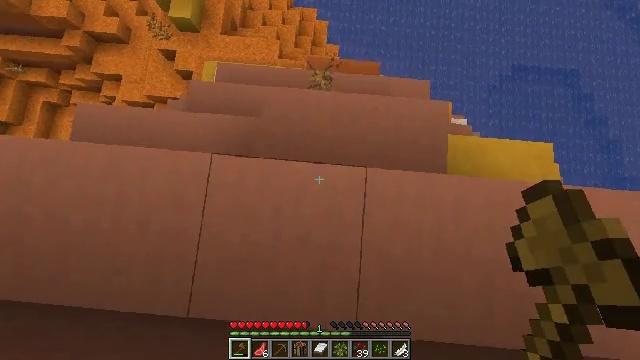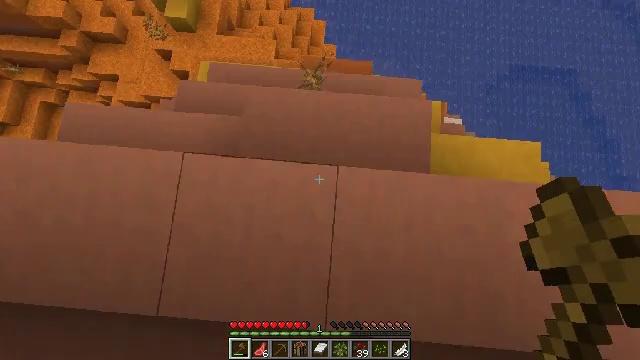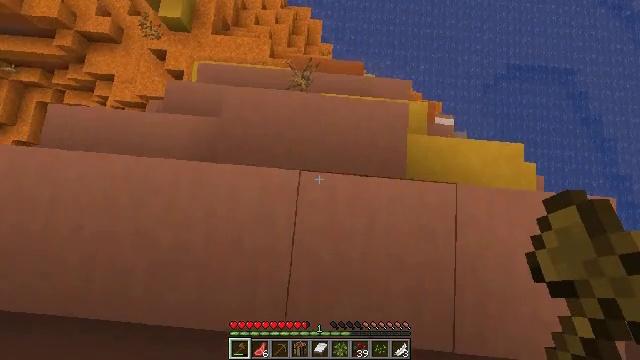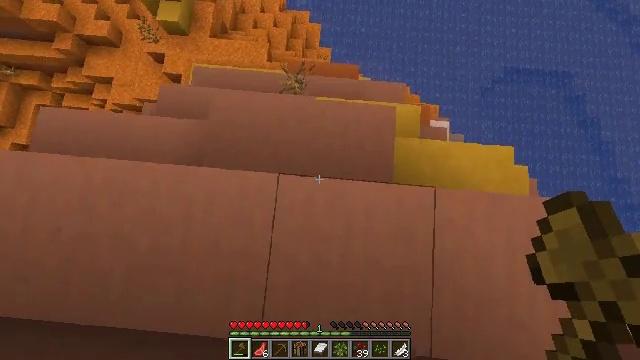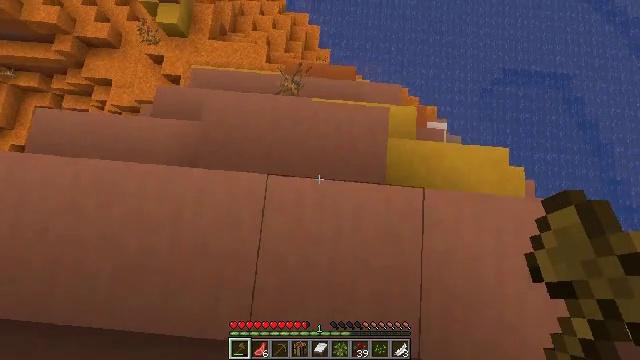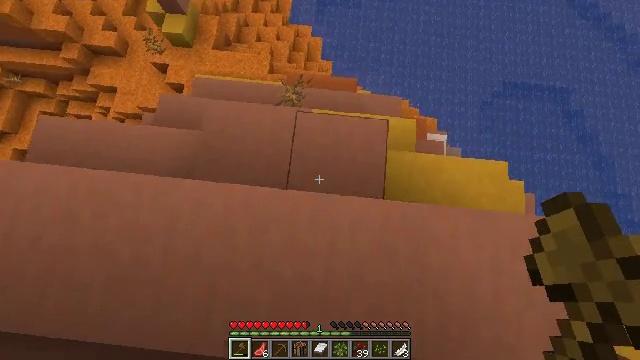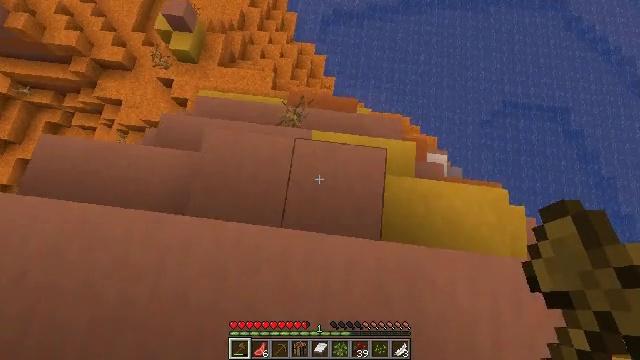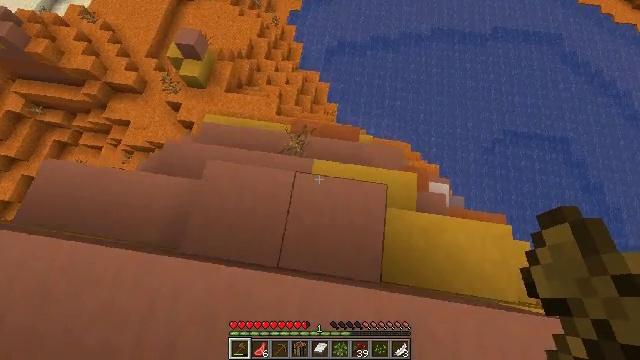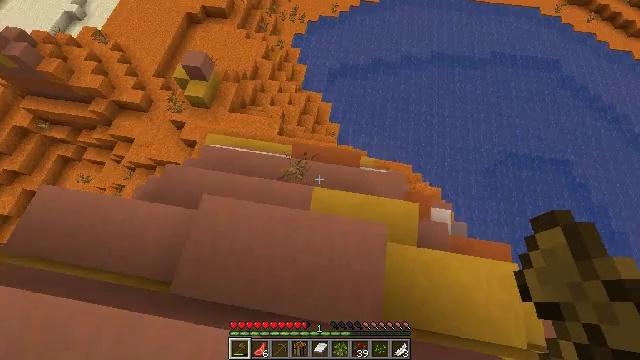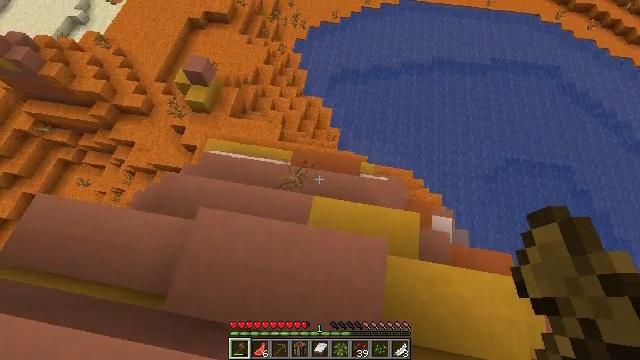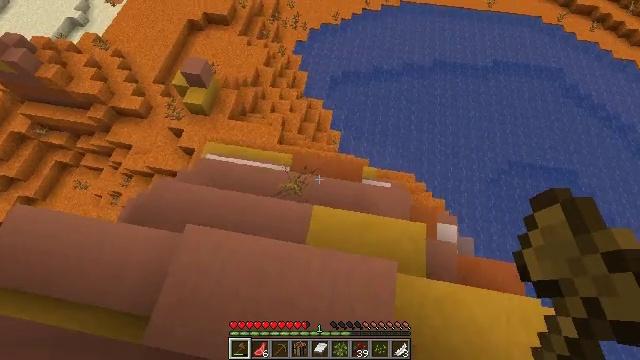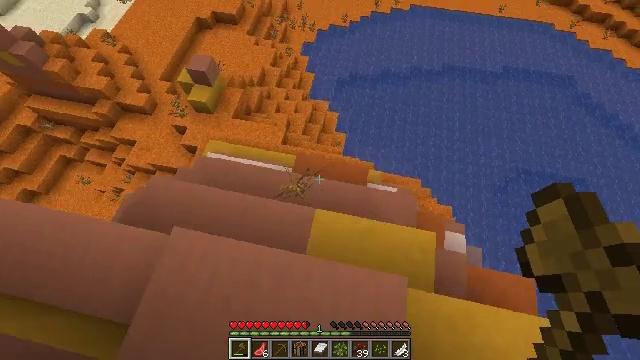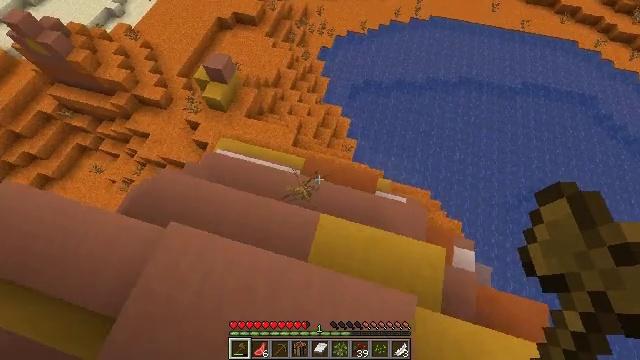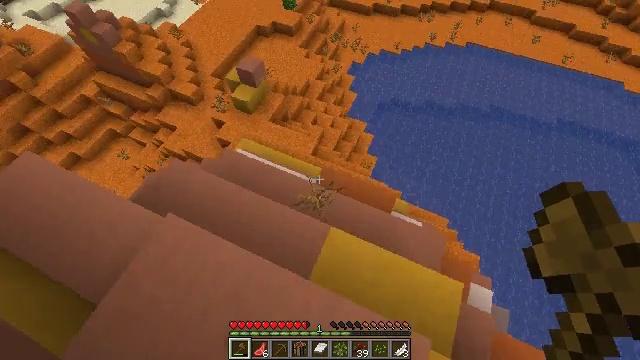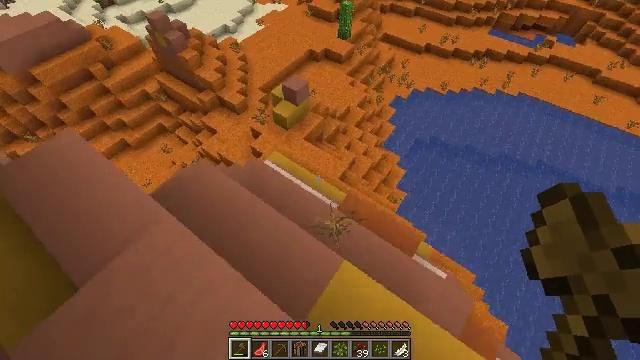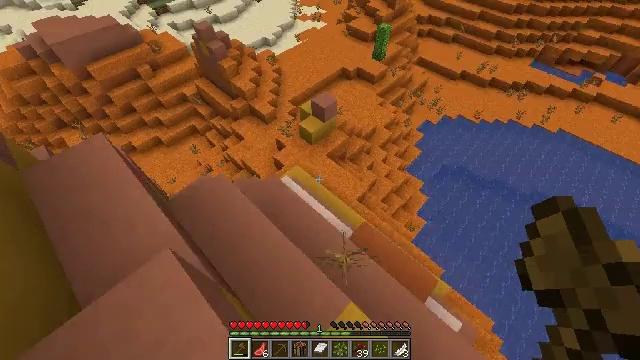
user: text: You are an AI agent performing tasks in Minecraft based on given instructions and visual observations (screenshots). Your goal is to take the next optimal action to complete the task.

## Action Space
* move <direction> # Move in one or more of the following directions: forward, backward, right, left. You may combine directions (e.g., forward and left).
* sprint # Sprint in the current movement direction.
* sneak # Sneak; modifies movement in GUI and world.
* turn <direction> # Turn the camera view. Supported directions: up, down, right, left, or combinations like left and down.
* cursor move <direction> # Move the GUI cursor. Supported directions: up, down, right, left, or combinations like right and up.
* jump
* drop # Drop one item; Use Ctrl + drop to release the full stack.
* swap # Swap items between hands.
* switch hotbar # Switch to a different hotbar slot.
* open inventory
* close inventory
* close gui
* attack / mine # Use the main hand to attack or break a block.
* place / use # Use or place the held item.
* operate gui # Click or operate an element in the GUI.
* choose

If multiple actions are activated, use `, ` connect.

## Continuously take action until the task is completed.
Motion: motion action
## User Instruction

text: Mine red sand from the ground.
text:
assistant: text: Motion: move right
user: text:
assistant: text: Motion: move right
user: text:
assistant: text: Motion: no_op
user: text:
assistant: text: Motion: no_op
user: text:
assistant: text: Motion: move forward, turn up
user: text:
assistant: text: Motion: move forward, turn left and up
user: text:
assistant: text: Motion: move forward, turn left and up
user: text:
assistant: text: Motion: move forward, turn up
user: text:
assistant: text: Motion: move forward
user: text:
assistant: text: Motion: no_op
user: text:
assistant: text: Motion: turn left
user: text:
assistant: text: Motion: turn left and up
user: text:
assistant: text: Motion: turn left and up
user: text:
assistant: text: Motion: move forward, turn left and up
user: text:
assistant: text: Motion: move forward, turn left and up
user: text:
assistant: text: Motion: move forward, turn left and up
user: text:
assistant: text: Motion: move forward, turn left
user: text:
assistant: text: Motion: move forward
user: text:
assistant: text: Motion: move forward
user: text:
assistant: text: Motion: turn left
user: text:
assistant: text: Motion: no_op
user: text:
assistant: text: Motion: no_op
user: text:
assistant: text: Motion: no_op
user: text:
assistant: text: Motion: no_op
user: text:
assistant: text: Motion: no_op
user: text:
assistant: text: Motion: turn right
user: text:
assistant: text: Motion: move forward, turn right and down
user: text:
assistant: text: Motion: move forward, turn right and down
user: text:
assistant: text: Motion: move forward and move right
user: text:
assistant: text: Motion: move forward and move right